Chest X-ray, PA view. Patient: 68 years old, sex F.
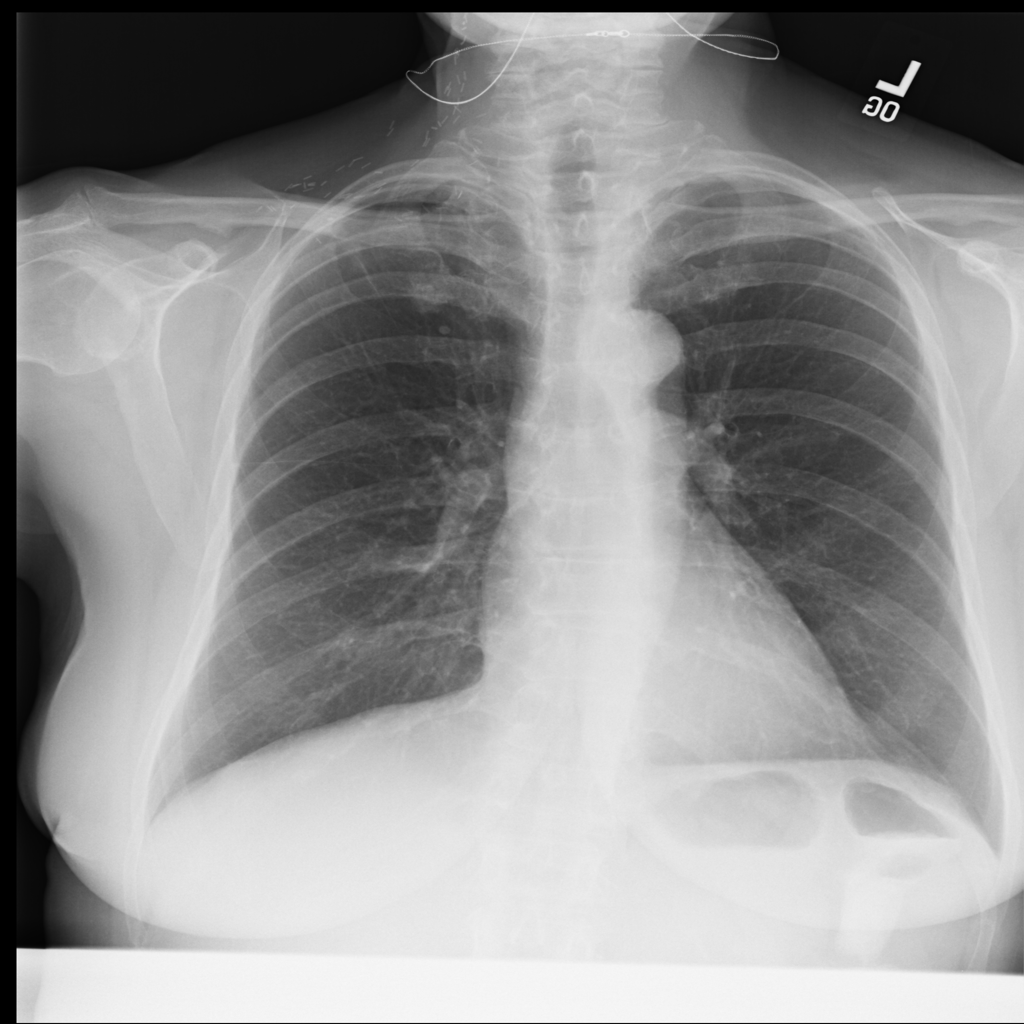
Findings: No Finding